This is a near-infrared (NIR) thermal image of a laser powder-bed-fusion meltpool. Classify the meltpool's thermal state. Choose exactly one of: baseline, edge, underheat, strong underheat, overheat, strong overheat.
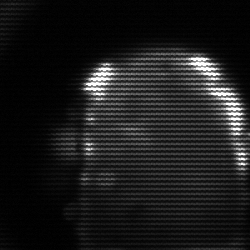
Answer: baseline